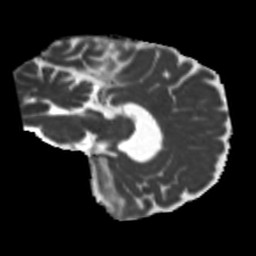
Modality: MD
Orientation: sagittal
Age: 51
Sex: female
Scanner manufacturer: siemens
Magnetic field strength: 3 T
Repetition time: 5.25 s
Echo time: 0.08 s